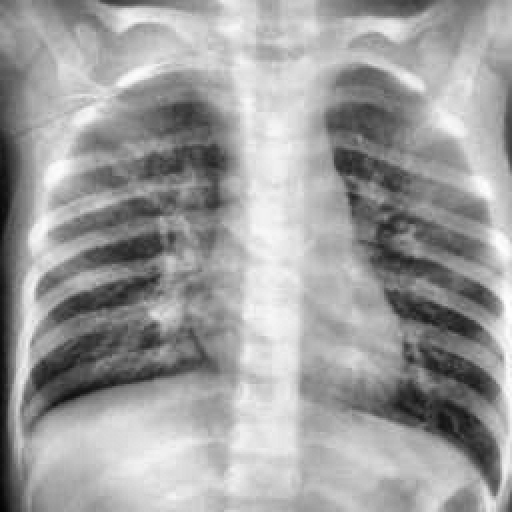
Finding: TUBERCULOSIS